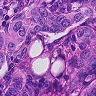
Metastatic tissue present: yes